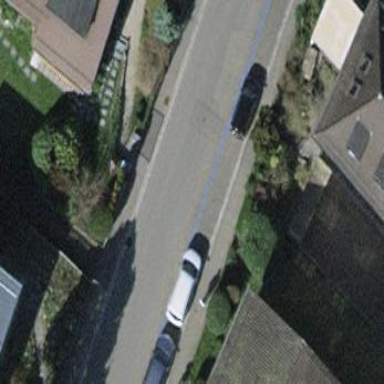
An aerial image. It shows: Parking lane for vehicles.